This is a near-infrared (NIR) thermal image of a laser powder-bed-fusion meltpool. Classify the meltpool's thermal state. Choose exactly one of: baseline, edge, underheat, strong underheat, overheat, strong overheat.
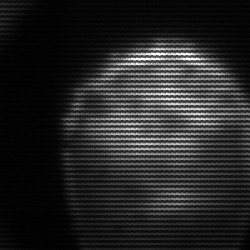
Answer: edge